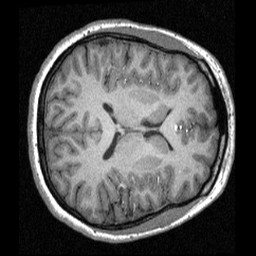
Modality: T1w
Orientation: axial